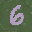
Label: 6